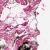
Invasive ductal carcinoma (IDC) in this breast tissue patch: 0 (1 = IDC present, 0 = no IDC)